Aerial crown-view tile of a tropical tree (Barro Colorado Island, Panama), acquired 20250512:
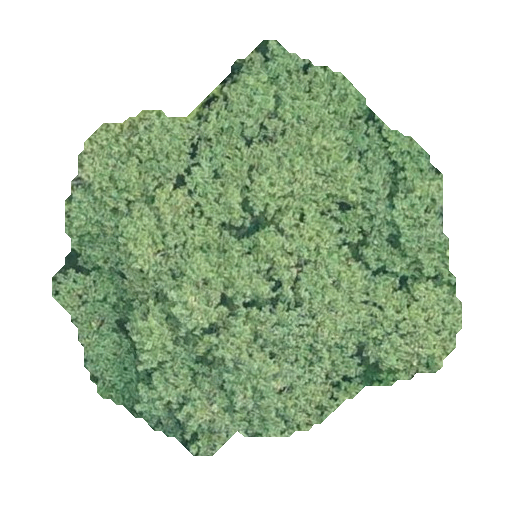
Species: Hieronyma alchorneoides
GBIF accepted scientific name: Hieronyma alchorneoides
Crown area: 170.285 m²